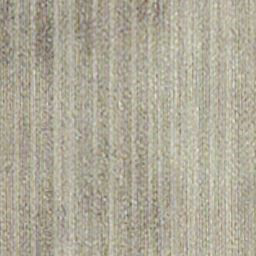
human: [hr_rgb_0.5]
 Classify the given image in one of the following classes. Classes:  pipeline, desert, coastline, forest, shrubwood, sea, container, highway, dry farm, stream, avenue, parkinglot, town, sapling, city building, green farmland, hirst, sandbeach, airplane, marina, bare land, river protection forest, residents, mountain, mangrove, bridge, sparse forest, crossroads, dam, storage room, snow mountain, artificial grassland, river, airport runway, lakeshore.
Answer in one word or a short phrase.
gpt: dry farm